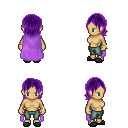
a pixel art fantasy rpg character, female body template, human, tanned skin, lavender cape, teal pants, purple long bangs hairstyle, bracelets, gray slippers, four views (front, back, left, right), 2x2 character sprite sheet, small pixel art, hard edges, no anti-aliasing